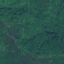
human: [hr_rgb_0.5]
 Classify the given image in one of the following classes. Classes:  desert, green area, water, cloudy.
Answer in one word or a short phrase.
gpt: green area